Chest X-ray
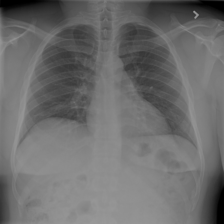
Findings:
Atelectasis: negative
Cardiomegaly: negative
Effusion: negative
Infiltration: positive
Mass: negative
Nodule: negative
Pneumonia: negative
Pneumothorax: negative
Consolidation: negative
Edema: negative
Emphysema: negative
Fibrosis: negative
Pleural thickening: negative
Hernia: negative